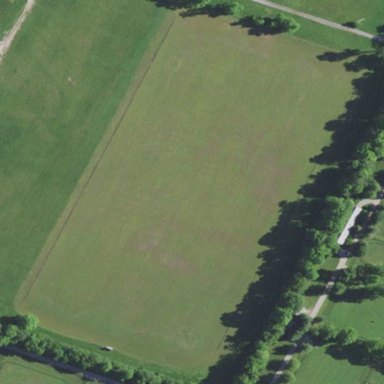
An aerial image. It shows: Grass pitch used for polo.